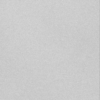
Label: dusty